Interaction volume radius: 10 \u00c5
Interaction volume height: 25 \u00c5
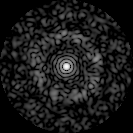
Disorder parameter: 0.8174